Question: I have a very simple viewmodel, based on a Customer domain model.
I'm adding one property to it: which is made up of the CustomerName, Contact and Town of the domain model.
However, if any of CustomerName, Contact or Town are - then CustomerNameAddress is also null.
Is there anyway of checking for null within my query below, and changing it to "", so that my viewmodel works correctly?
I had tried:
'''
CustomerNameAddress = (p.CustomerName || "") + ", " + (p.Contact || "") + ", " + (p.Town || "")
'''
... but VS advised Operator '||' cannot be applied to operands of type 'string' and 'string'
My controller code is below.
Thank you,
Mark
'''
public JsonResult Lookup(string id)
{
string userName = null;
if (HttpContext.User.Identity.IsAuthenticated)
{
userName = HttpContext.User.Identity.Name;
}
var customers = from p in db.Customers
where p.UserName.Equals(userName)
select new CustomerLookupViewModel
{
CustomerId = p.CustomerId,
Email = p.Email,
CustomerNameAddress = p.CustomerName + ", " + p.Contact + ", " + p.Town
};
return Json(customers, JsonRequestBehavior.AllowGet);
}
'''
I amended the code to:

But now get the error on p.Contact (underlined above) advising: Cannot implicitly convert type 'string' to 'bool'
However, my viewmodel clearly has Contact as a string:
'''
public class CustomerLookupViewModel
{
public string CustomerNameAddress { get; set; }
public int CustomerId { get; set; }
[Required]
[Display(Name = "Customer Name")]
public string CustomerName { get; set; }
[Display(Name = "Customer Contact")]
public string Contact { get; set; }
'''
I updated the conditions to be enclosed in brackets, and it's now working:
'''
CustomerNameAddress = ((p.CustomerName == null) ? "" : (p.CustomerName + ", ")) +
((p.Contact == null) ? "" : (p.Contact + ", ")) +
((p.Town == null) ? "" : (p.Town))
'''
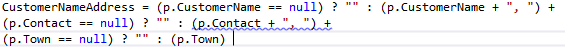
Answer: You can use condition operator <URL>
'''
CustomerNameAddress = (p.CustomerName == null || p.Contact == null || p.Town == null ) ? "" : p.CustomerName + ", " + p.Contact + ", " + p.Town
'''
Query would be.
'''
var customers = from p in db.Customers
where p.UserName.Equals(userName)
select new CustomerLookupViewModel
{
CustomerId = p.CustomerId,
Email = p.Email,
CustomerNameAddress = (p.CustomerName == null || p.Contact == null || p.Town == null ) ? "" : p.CustomerName + ", " + p.Contact + ", " + p.Town
};
'''